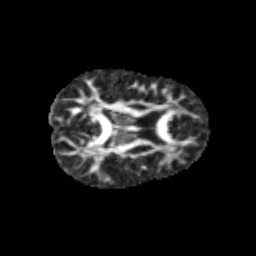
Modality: FA
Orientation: axial
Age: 10
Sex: female
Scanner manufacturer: siemens
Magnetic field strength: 3 T
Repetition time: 3.8 s
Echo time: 0.07 s